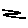
Label: zigzag